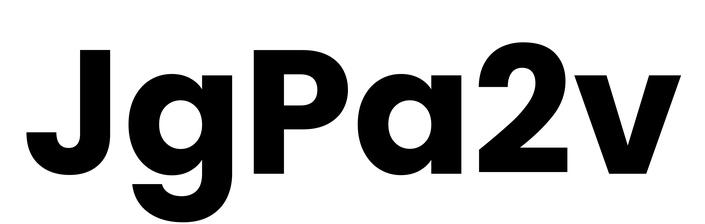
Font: Poppins-Bold